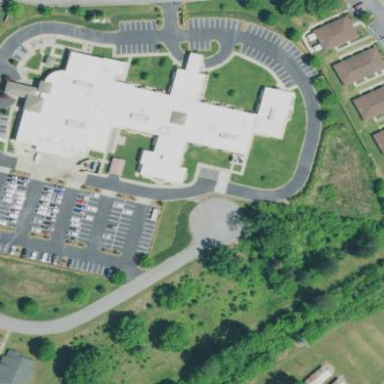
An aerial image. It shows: Hospital building with healthcare amenities.